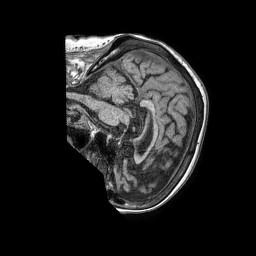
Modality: T1w
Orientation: sagittal
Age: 81
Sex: female
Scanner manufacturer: philips
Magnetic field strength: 1.5 T
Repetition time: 0.007942 s
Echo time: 0.003646 s